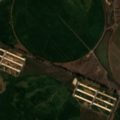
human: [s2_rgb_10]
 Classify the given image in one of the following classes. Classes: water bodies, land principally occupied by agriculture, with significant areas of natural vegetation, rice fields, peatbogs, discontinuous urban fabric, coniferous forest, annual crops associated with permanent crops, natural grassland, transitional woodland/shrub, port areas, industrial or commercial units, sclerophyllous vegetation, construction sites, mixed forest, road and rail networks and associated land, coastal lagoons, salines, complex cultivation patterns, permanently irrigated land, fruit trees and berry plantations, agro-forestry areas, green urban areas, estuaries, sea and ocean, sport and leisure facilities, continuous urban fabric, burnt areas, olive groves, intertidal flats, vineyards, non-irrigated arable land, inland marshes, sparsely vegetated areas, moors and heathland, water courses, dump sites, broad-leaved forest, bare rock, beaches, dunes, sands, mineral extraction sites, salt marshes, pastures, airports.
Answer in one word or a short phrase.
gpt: non-irrigated arable land, permanently irrigated land